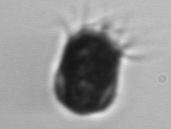
Label: Mesodinium